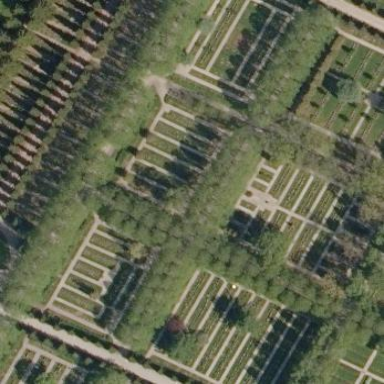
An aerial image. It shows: Sector within cemetery.